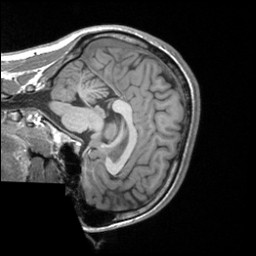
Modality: T1w
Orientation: sagittal
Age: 19
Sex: male
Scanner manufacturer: siemens
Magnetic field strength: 3 T
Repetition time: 1.9 s
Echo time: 0.00226 s